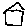
Label: house